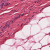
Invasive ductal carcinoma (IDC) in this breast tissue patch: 0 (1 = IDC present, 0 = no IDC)